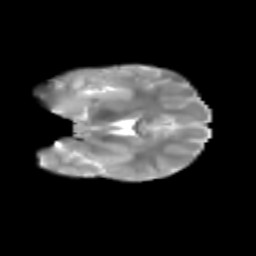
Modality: T2w
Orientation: coronal
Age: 7
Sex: female
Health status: healthy